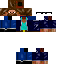
A male human skin with medium skin, wearing brown long hair dressed in a blue hoodie and blue pants, featuring a closed mouth.